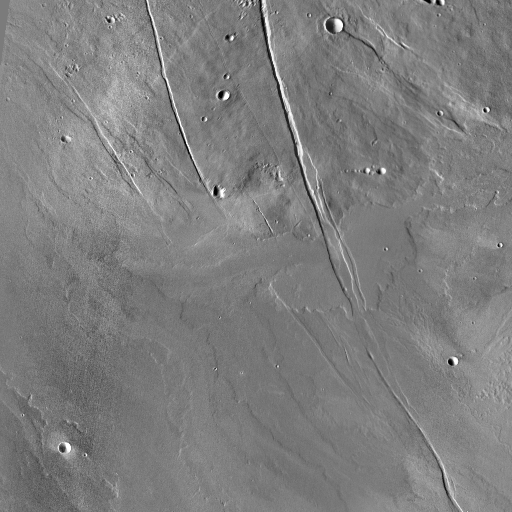
Crater classes present: Background, Other, Secondary